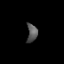
Tissue: lung
Cell type: T cells
Senescence score: 0.2361
Nuclear area (px): 190
Mean DAPI intensity: 85.211